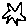
Label: star